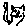
Label: cat